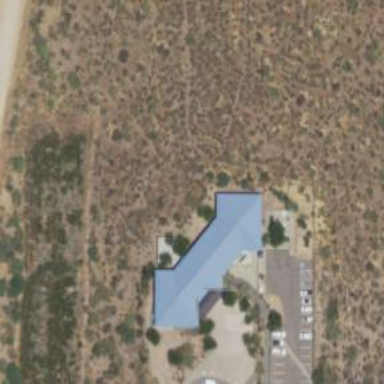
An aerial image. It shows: Ranger station building.